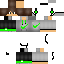
A male human skin with medium skin, wearing brown long hair dressed in a blue tshirt and black pants, featuring a closed mouth.